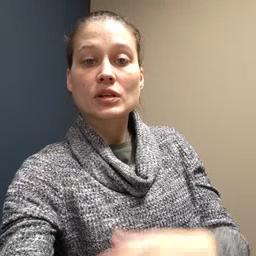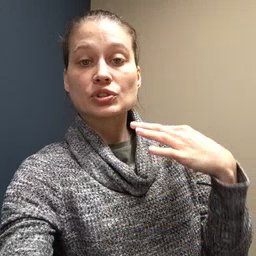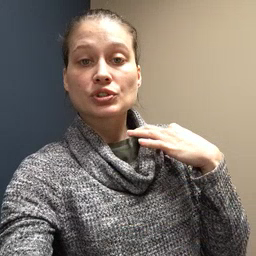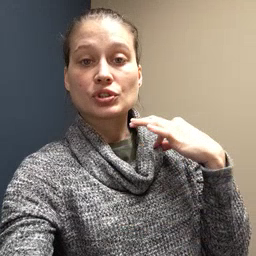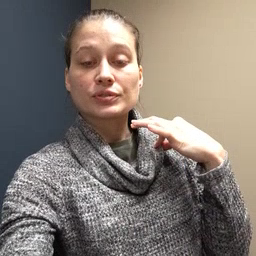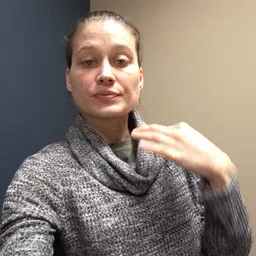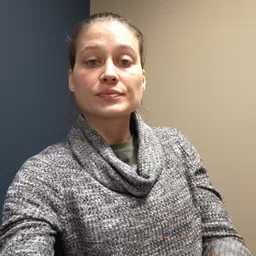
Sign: shirt